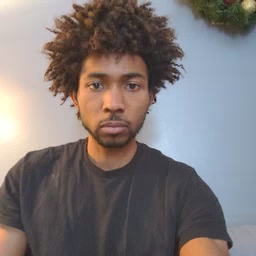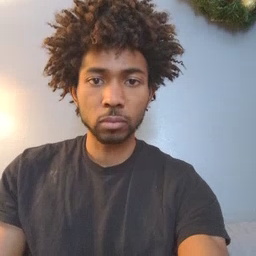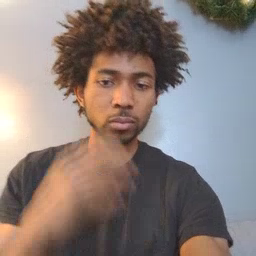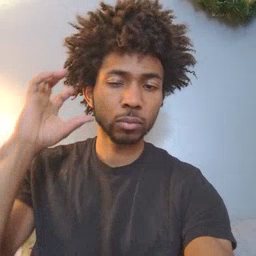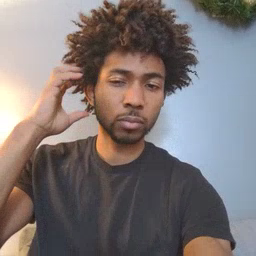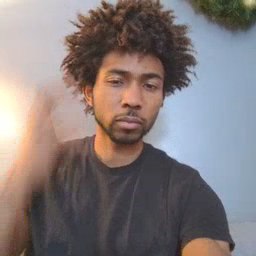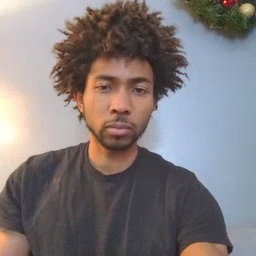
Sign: radio